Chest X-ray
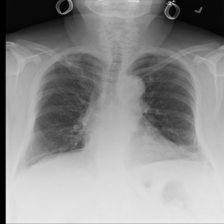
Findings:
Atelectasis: negative
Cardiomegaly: negative
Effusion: negative
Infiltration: negative
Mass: negative
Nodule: negative
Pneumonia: negative
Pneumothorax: negative
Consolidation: negative
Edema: negative
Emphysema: negative
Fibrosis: negative
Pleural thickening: negative
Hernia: negative